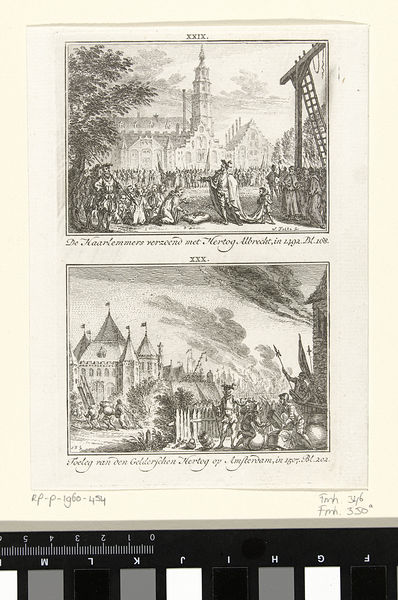
Titel: De Haarlemmers verzoenen zich met hertog Albrecht, 1492, en troepen Karel van Gelre buiten Amsterdam
Künstler: Simon Fokke
Standort: Amsterdam
Institution: Rijksmuseum
Schlagwörter: church, crowd, hat, king, men, military, people, pillow, soldier, soldiers, white, black, gray, windows, picture, print, two, brown, smoke, cloud, clouds, man, sky, tree, building, house, german, roofs, tower, trees, boy, drawing, castle, hats, illustration, writing, ladder, rope, flag, fence, town, flags, leaves, cathedral, buildings, gate, musician, engraving, war, fire, book, lithograph, spire, steeple, jester, burning, hanging, tan, page, photograph, text, churches, pike, execution, norway, spires, prints, weapons, gallows, finials, leader, jj, 29, 1492, plates, etchings, hhh, towns, scriptures, scaffold, 30, titles, epnnants, houses building, subtext, hh